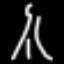
Label: The Eiffel Tower